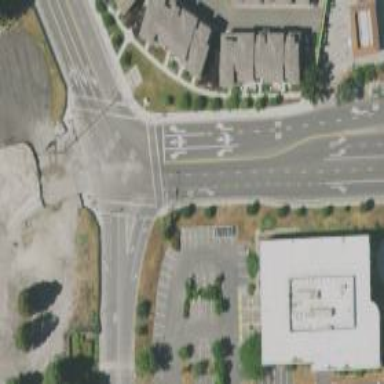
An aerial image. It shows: Asphalt road with secondary link designation.